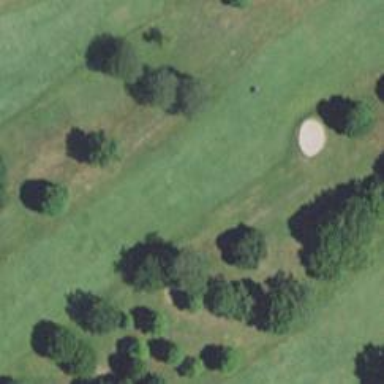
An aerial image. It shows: View of golf hole.